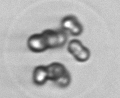
Label: Phaeocystis